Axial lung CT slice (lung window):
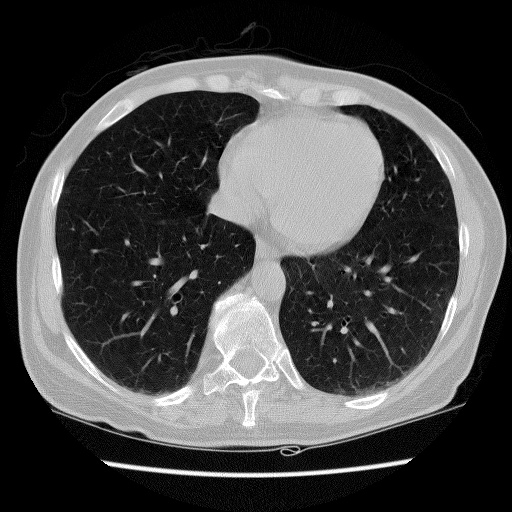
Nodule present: no